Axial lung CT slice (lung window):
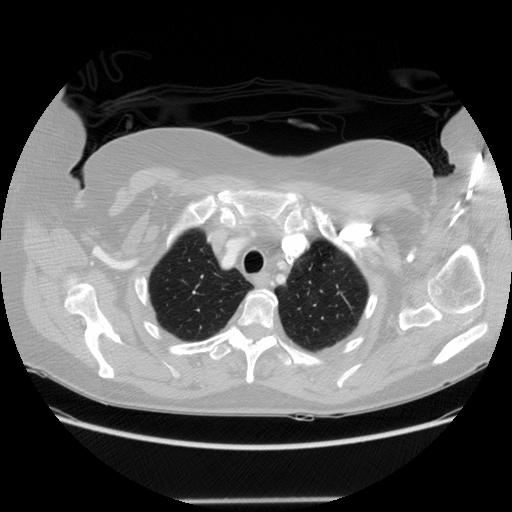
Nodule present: no